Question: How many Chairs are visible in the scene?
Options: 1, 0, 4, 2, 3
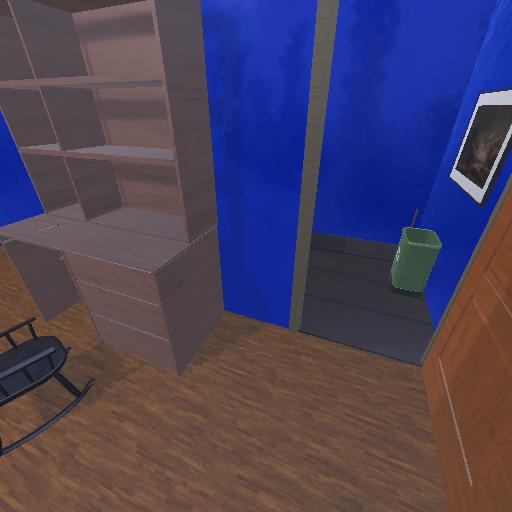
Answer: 1